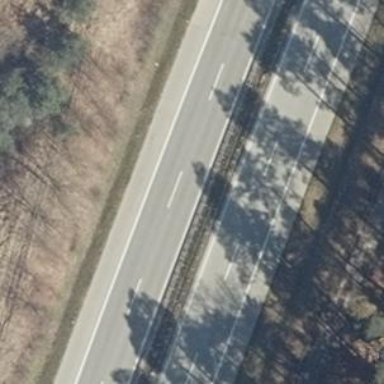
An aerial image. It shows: Motorway with concrete surface.